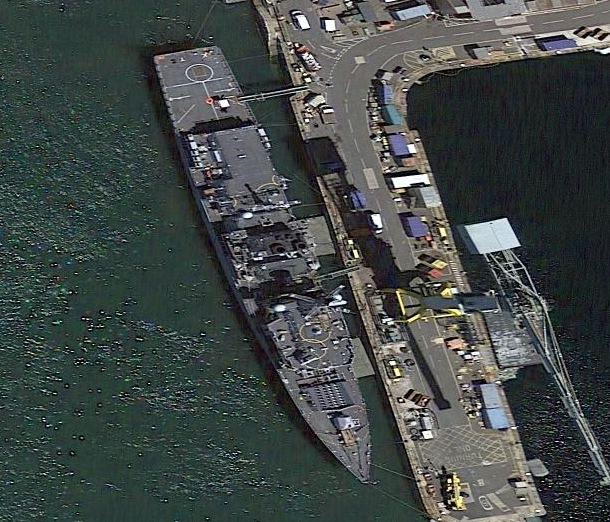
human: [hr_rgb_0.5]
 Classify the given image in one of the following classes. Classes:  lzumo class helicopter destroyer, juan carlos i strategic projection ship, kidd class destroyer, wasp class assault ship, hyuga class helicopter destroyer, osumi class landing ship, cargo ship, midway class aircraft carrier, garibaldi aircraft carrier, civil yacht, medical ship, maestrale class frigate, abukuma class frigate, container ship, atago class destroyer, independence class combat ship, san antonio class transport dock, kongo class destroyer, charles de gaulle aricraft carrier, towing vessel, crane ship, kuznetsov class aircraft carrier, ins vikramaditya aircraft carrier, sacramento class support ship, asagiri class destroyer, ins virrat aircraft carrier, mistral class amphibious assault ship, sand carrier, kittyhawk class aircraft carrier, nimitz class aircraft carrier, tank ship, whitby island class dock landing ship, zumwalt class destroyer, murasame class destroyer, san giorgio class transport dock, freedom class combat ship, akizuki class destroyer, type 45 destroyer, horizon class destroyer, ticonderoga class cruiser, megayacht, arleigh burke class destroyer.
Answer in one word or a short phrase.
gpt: Type 45 destroyer